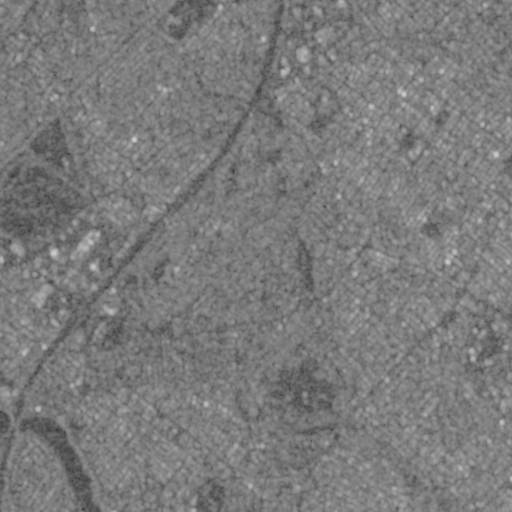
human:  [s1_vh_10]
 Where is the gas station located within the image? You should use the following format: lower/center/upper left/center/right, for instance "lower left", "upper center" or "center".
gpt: The gas station is located in the center left of the image.
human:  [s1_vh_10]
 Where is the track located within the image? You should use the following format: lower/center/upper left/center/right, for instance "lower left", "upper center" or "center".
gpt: The track is located in the lower center of the image.
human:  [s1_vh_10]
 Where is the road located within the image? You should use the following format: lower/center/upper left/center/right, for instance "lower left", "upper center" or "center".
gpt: There is no road in the image.

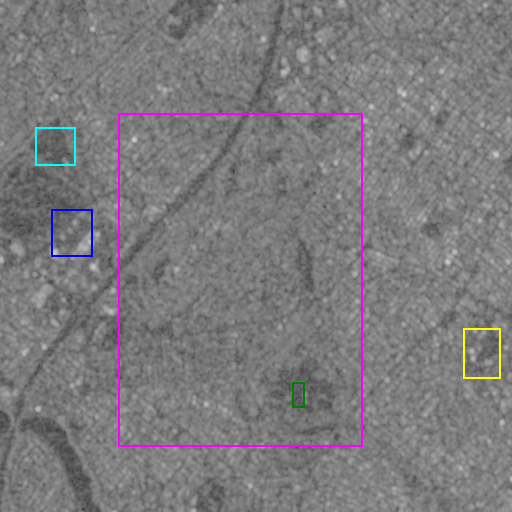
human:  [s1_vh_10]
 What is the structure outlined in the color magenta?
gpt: The structure outlined in magenta is a park.
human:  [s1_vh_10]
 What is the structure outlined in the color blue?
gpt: The structure outlined in blue is a parking lot.
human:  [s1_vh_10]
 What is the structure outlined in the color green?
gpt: The structure outlined in green is a track.
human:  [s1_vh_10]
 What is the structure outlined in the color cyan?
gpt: The structure outlined in cyan is a building.
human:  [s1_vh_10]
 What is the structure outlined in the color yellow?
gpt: The structure outlined in yellow is a building.
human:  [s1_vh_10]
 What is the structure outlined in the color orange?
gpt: There is no orange outline.